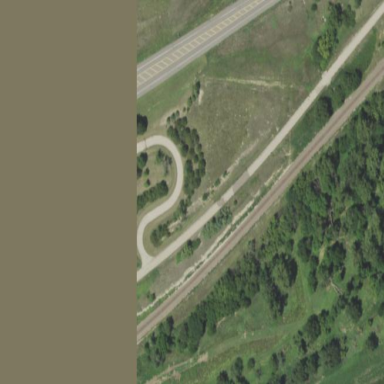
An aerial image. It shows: Rest area along the road.